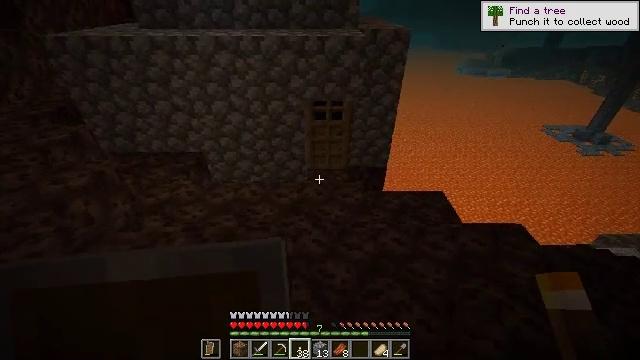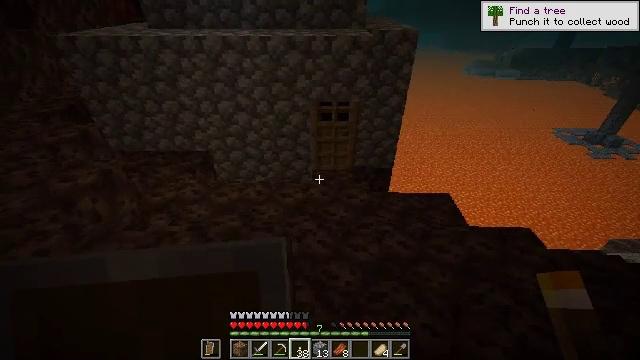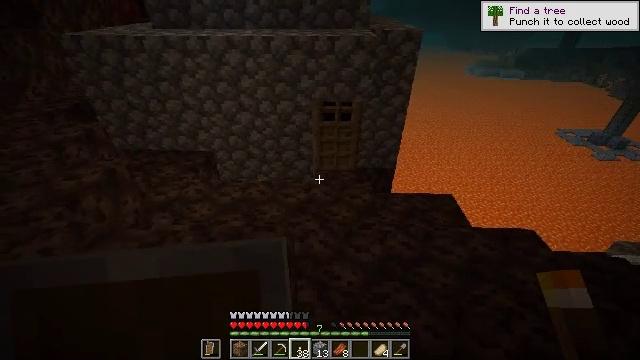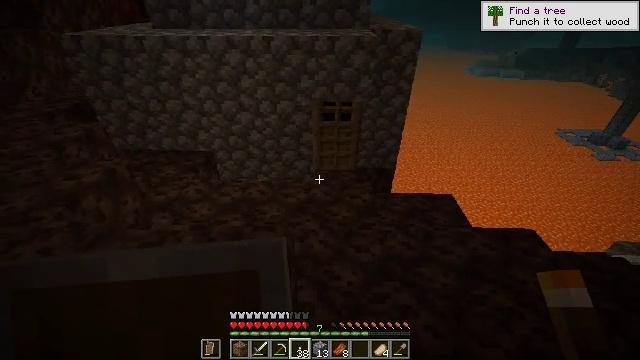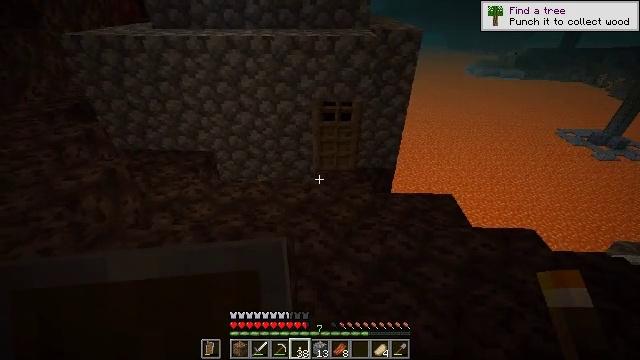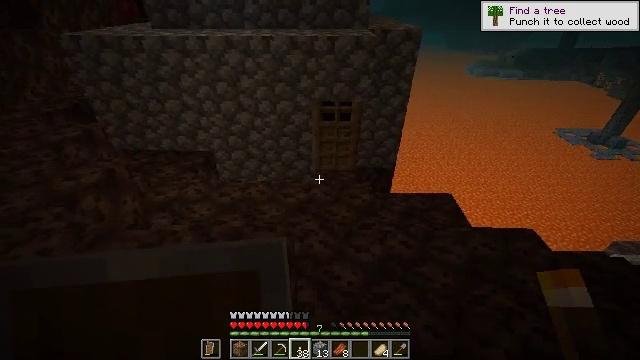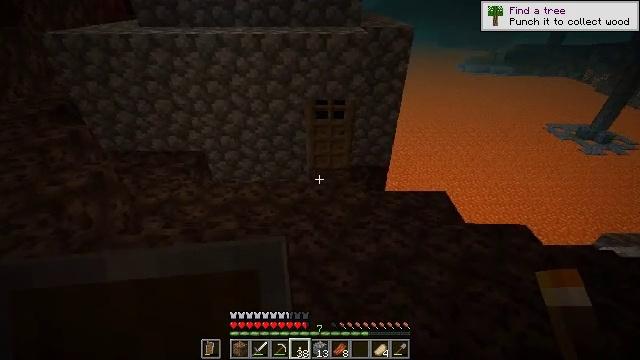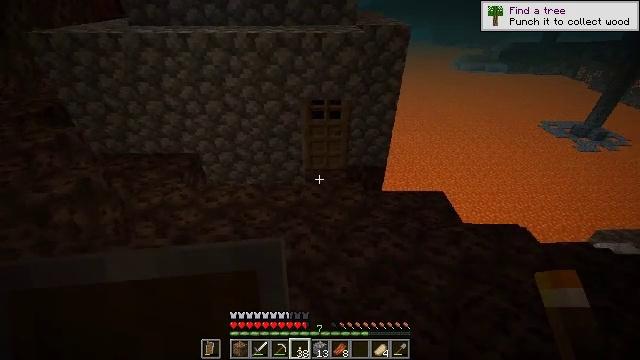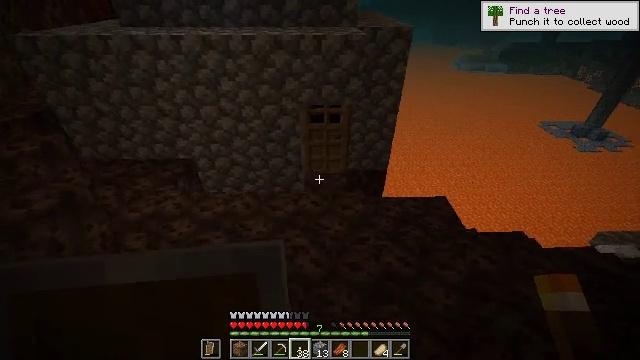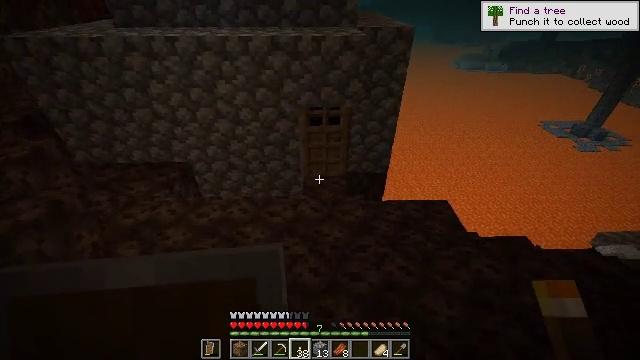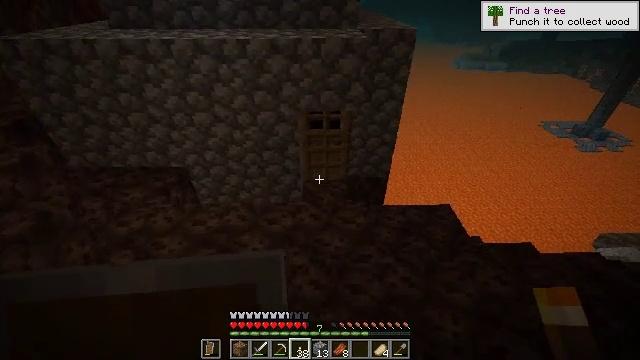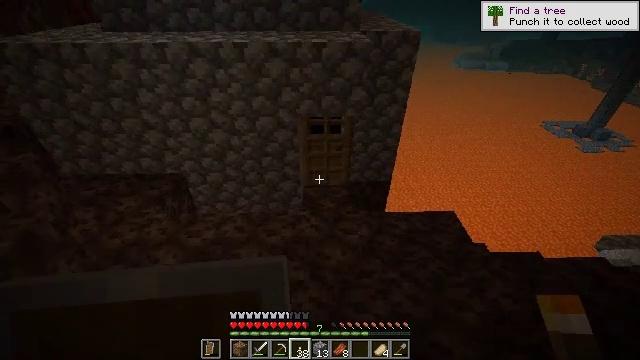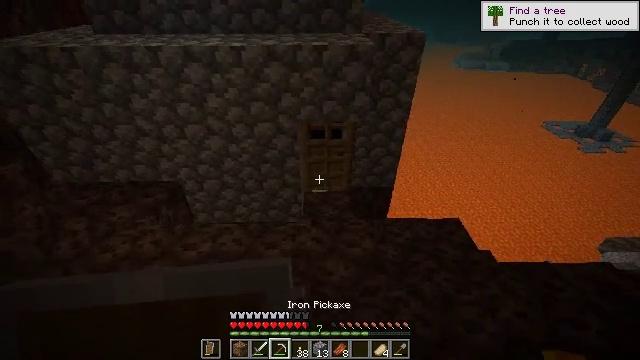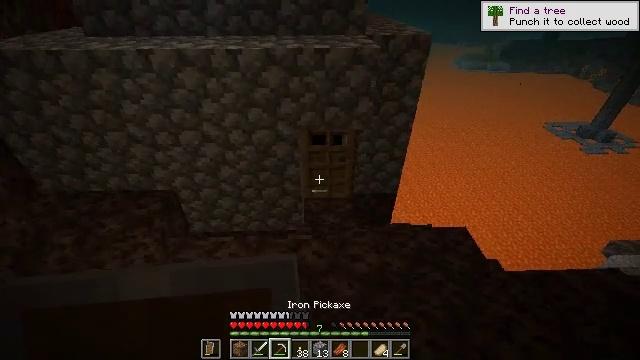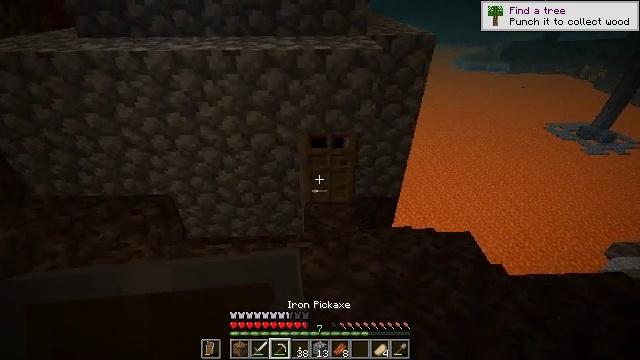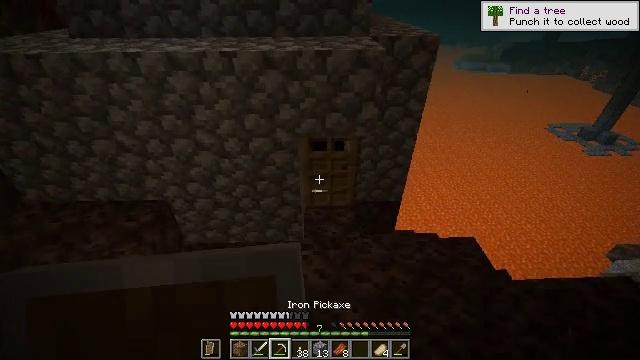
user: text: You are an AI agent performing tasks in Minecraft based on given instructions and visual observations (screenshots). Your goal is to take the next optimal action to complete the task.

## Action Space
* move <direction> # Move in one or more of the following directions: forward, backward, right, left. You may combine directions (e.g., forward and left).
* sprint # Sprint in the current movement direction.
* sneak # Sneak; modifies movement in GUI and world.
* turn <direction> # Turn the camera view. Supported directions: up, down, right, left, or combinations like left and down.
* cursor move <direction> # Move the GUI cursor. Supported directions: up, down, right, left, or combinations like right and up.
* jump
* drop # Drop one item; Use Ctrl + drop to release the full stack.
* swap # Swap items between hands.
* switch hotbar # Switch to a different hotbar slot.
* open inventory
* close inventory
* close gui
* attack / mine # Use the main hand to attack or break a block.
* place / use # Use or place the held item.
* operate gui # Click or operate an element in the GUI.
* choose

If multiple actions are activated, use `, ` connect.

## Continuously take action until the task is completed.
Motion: motion action
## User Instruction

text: Break soul sand to slow down mobs.
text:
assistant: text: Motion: turn left
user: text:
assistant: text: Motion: no_op
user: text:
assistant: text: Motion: no_op
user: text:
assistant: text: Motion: no_op
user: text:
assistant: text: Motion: no_op
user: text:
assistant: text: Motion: move forward, turn right
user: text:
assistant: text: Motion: move forward
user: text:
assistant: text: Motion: move forward
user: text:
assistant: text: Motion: move forward
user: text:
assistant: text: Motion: move forward
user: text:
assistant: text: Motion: move forward
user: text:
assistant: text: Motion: move forward
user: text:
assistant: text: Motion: move forward
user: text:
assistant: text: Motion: move forward
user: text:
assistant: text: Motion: move forward
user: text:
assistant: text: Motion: move forward
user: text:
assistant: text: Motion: no_op
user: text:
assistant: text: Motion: no_op
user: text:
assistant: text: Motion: turn down
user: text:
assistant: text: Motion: turn down
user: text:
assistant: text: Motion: move forward, turn down
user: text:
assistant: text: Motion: move forward, turn down
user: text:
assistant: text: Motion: move forward, turn down
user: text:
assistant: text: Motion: move forward, turn right and down
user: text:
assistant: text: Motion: move forward, turn right and down
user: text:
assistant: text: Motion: turn down
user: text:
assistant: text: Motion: no_op
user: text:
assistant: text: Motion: no_op
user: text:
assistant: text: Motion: no_op
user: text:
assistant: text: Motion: no_op